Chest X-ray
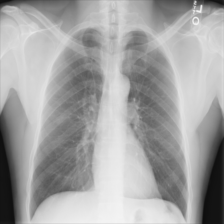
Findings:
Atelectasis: negative
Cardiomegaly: negative
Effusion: negative
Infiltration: negative
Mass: negative
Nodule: negative
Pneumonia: negative
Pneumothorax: negative
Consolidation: negative
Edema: negative
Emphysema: negative
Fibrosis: negative
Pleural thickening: negative
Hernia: negative